Question: "Hyper Light Drifter" and other games have an pseudo isometric perspective:

How is this perspective called? Are there any "rules" to it that i can look up ?
Thanks.
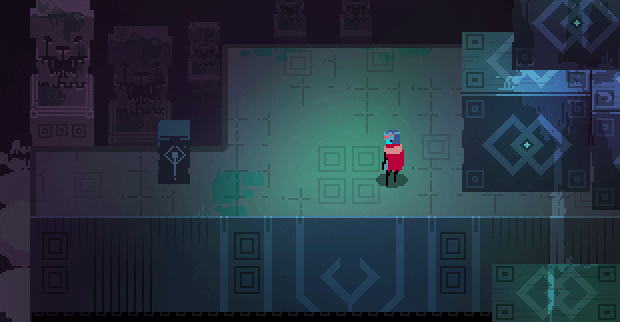
Answer: The general term is projection.
"<URL>, only two are standardized for technical drawings." Your screen shot falls into one of the "countless possible" kinds.